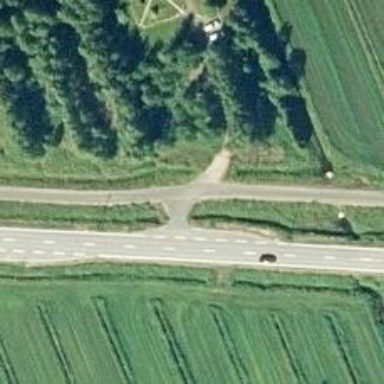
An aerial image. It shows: Unmarked crossing on the road.